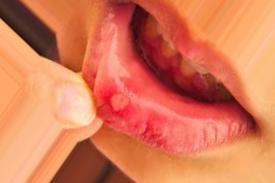
Condition: Mouth Ulcer